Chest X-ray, PA view. Patient: 53 years old, sex F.
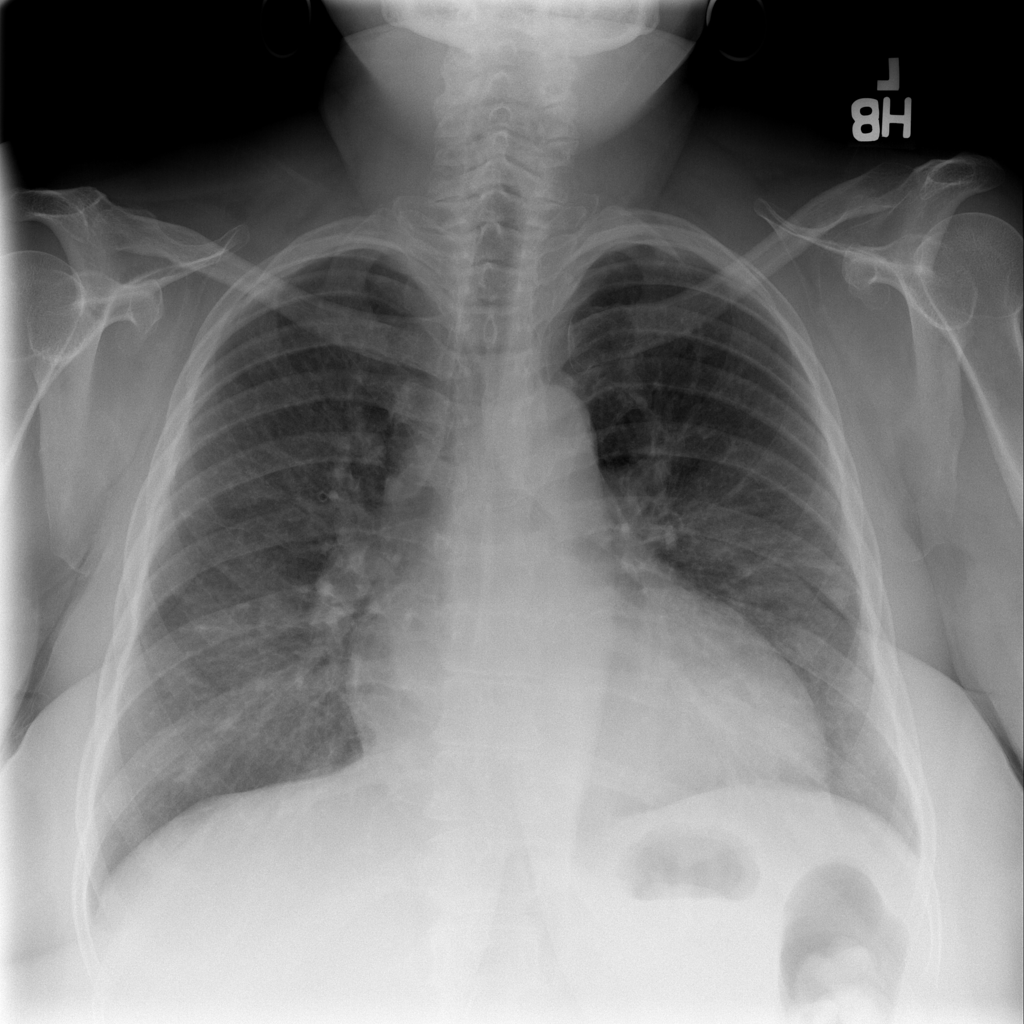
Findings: Cardiomegaly, Effusion